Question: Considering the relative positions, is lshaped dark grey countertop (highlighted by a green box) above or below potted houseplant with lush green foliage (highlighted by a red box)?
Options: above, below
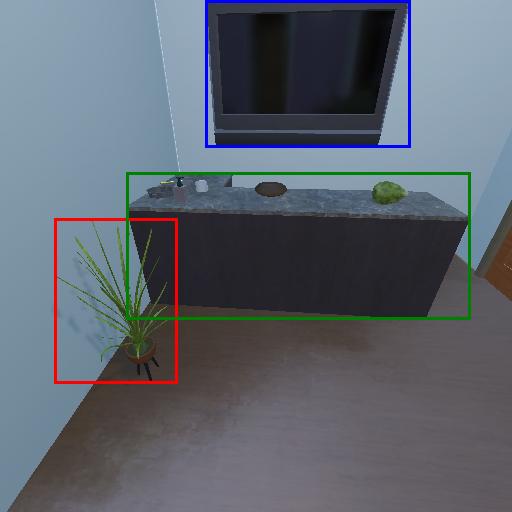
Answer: above